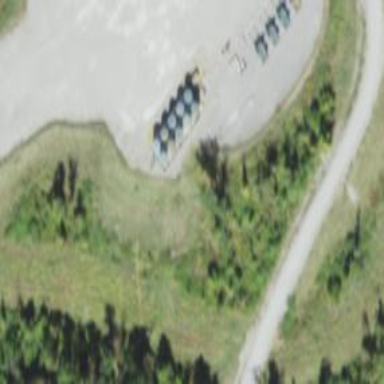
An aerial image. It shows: Storage tank with man-made structure.